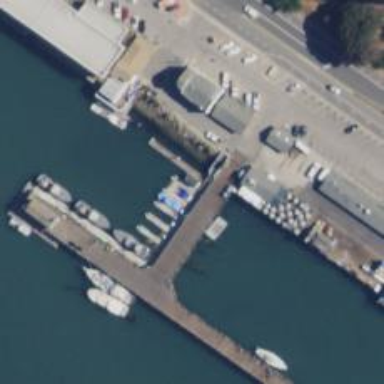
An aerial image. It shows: Man-made pier.